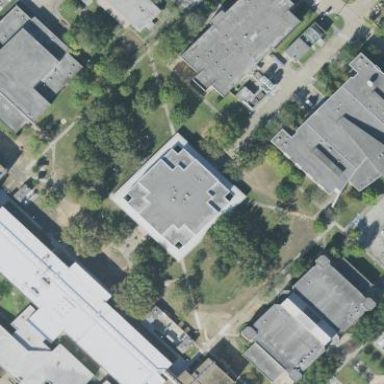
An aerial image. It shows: College building.